Question: I am making a CSS navigation bar, which is stored in a folder called 'includes'. Basically what I want is, when a link is clicked, for it to become active. Im linking to this folder with "include('includes/header.php');"

My CSS is:
'''
nav ul li a {
font-size:22px;
color:#fff;
height:67px;
line-height:67px;
text-decoration:none;
min-width:101px;
text-align:center;
float:left;
background: grey;
border-right:1px solid black;}
nav ul li a.current, nav ul li a:hover {padding-bottom:5px;}
'''
The content of header.php is:
'''
<header>
<div class="container">
<nav>
<ul>
<li><a href="index.php">Home</a></li>
<li><a href="services.php">Services</a></li>
<li><a href="#">Blog</a></li>
<li><a href="/forum/index.php">Forums</a></li>
<li><a href="contact.php">Contact</a></li>
<li><a href="#">Account</a></li>
</ul>
</nav>
'''
How do I go about using this method, and having each link made active when clicked?
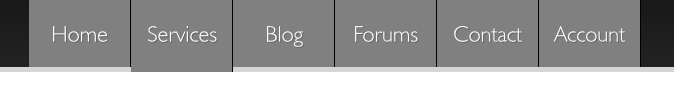
Answer: I did something like this in the past very similar to what Romain said:
I named each page something like and included the nav file:
'''
<?php $page = 'one';
require_once'./template/nav.php';?>
'''
Here is the content of my nav file:
'''
<ul class="nav navbar-nav">
<li <?php echo ($page == 'one') ? "class='active'" : ""; ?> >
<a href="http://example.com">Home</a></li>
<li <?php echo ($page == 'two') ? "class='active'" : ""; ?> ><a
href="http://example.com/page-two">Page two</a></li>
<li <?php echo ($page == 'three') ? "class='active'" : ""; ?> ><a
href="http://example.com/page-three">page three</a></li>
</ul>
'''
Hope that helps